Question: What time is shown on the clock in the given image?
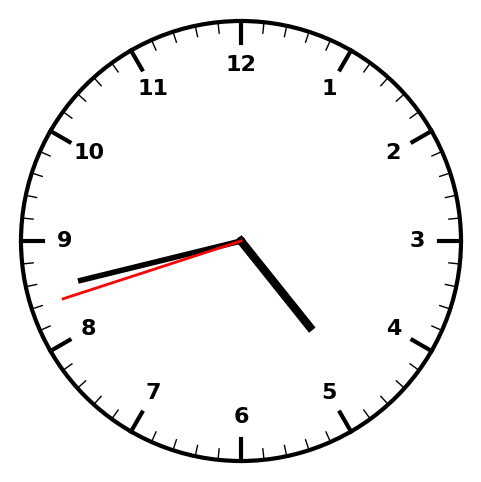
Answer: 04:42:42